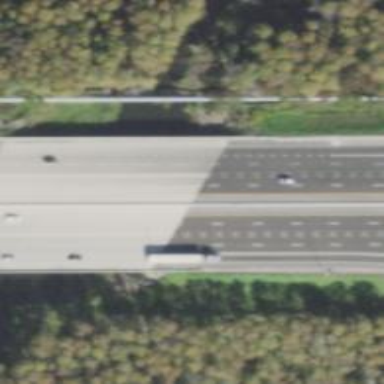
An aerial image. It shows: Motorway bridge.